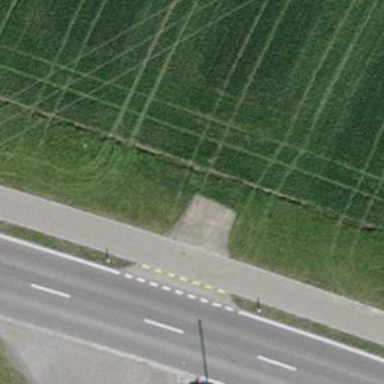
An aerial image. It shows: Asphalt cycleway.